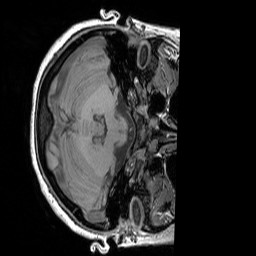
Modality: T1w
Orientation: axial
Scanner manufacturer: siemens
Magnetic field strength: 3 T
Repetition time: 1.83 s
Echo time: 0.00303 s